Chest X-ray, AP view. Patient: 24 years old, sex M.
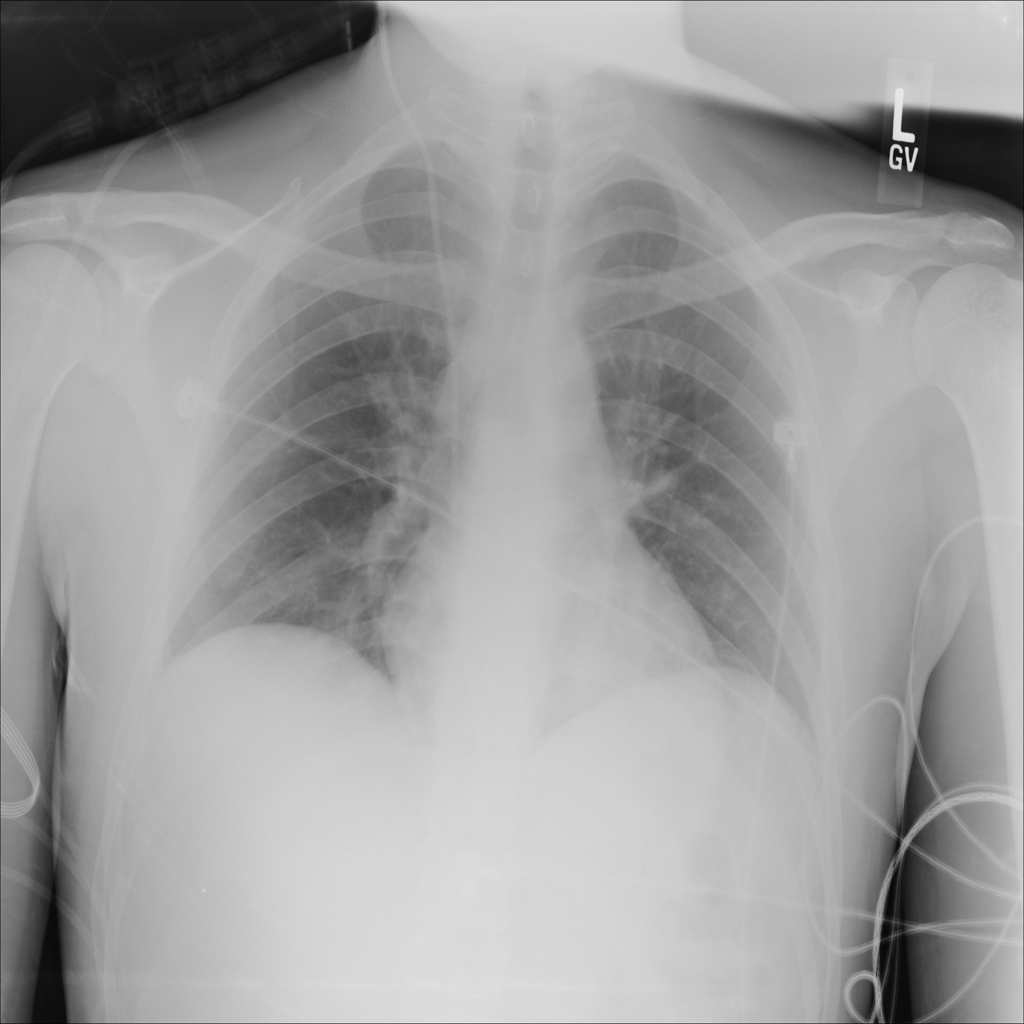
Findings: No Finding